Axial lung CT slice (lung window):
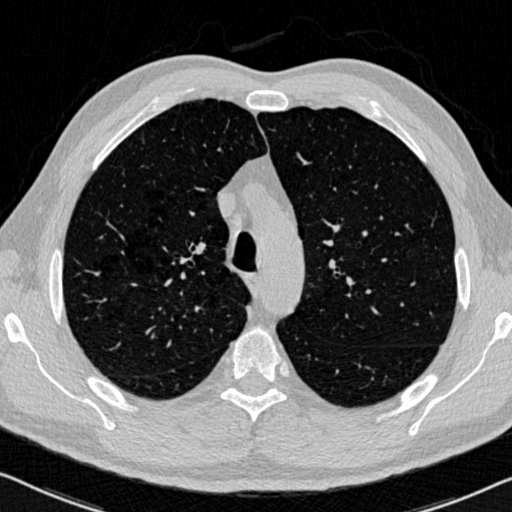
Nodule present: no